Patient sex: F
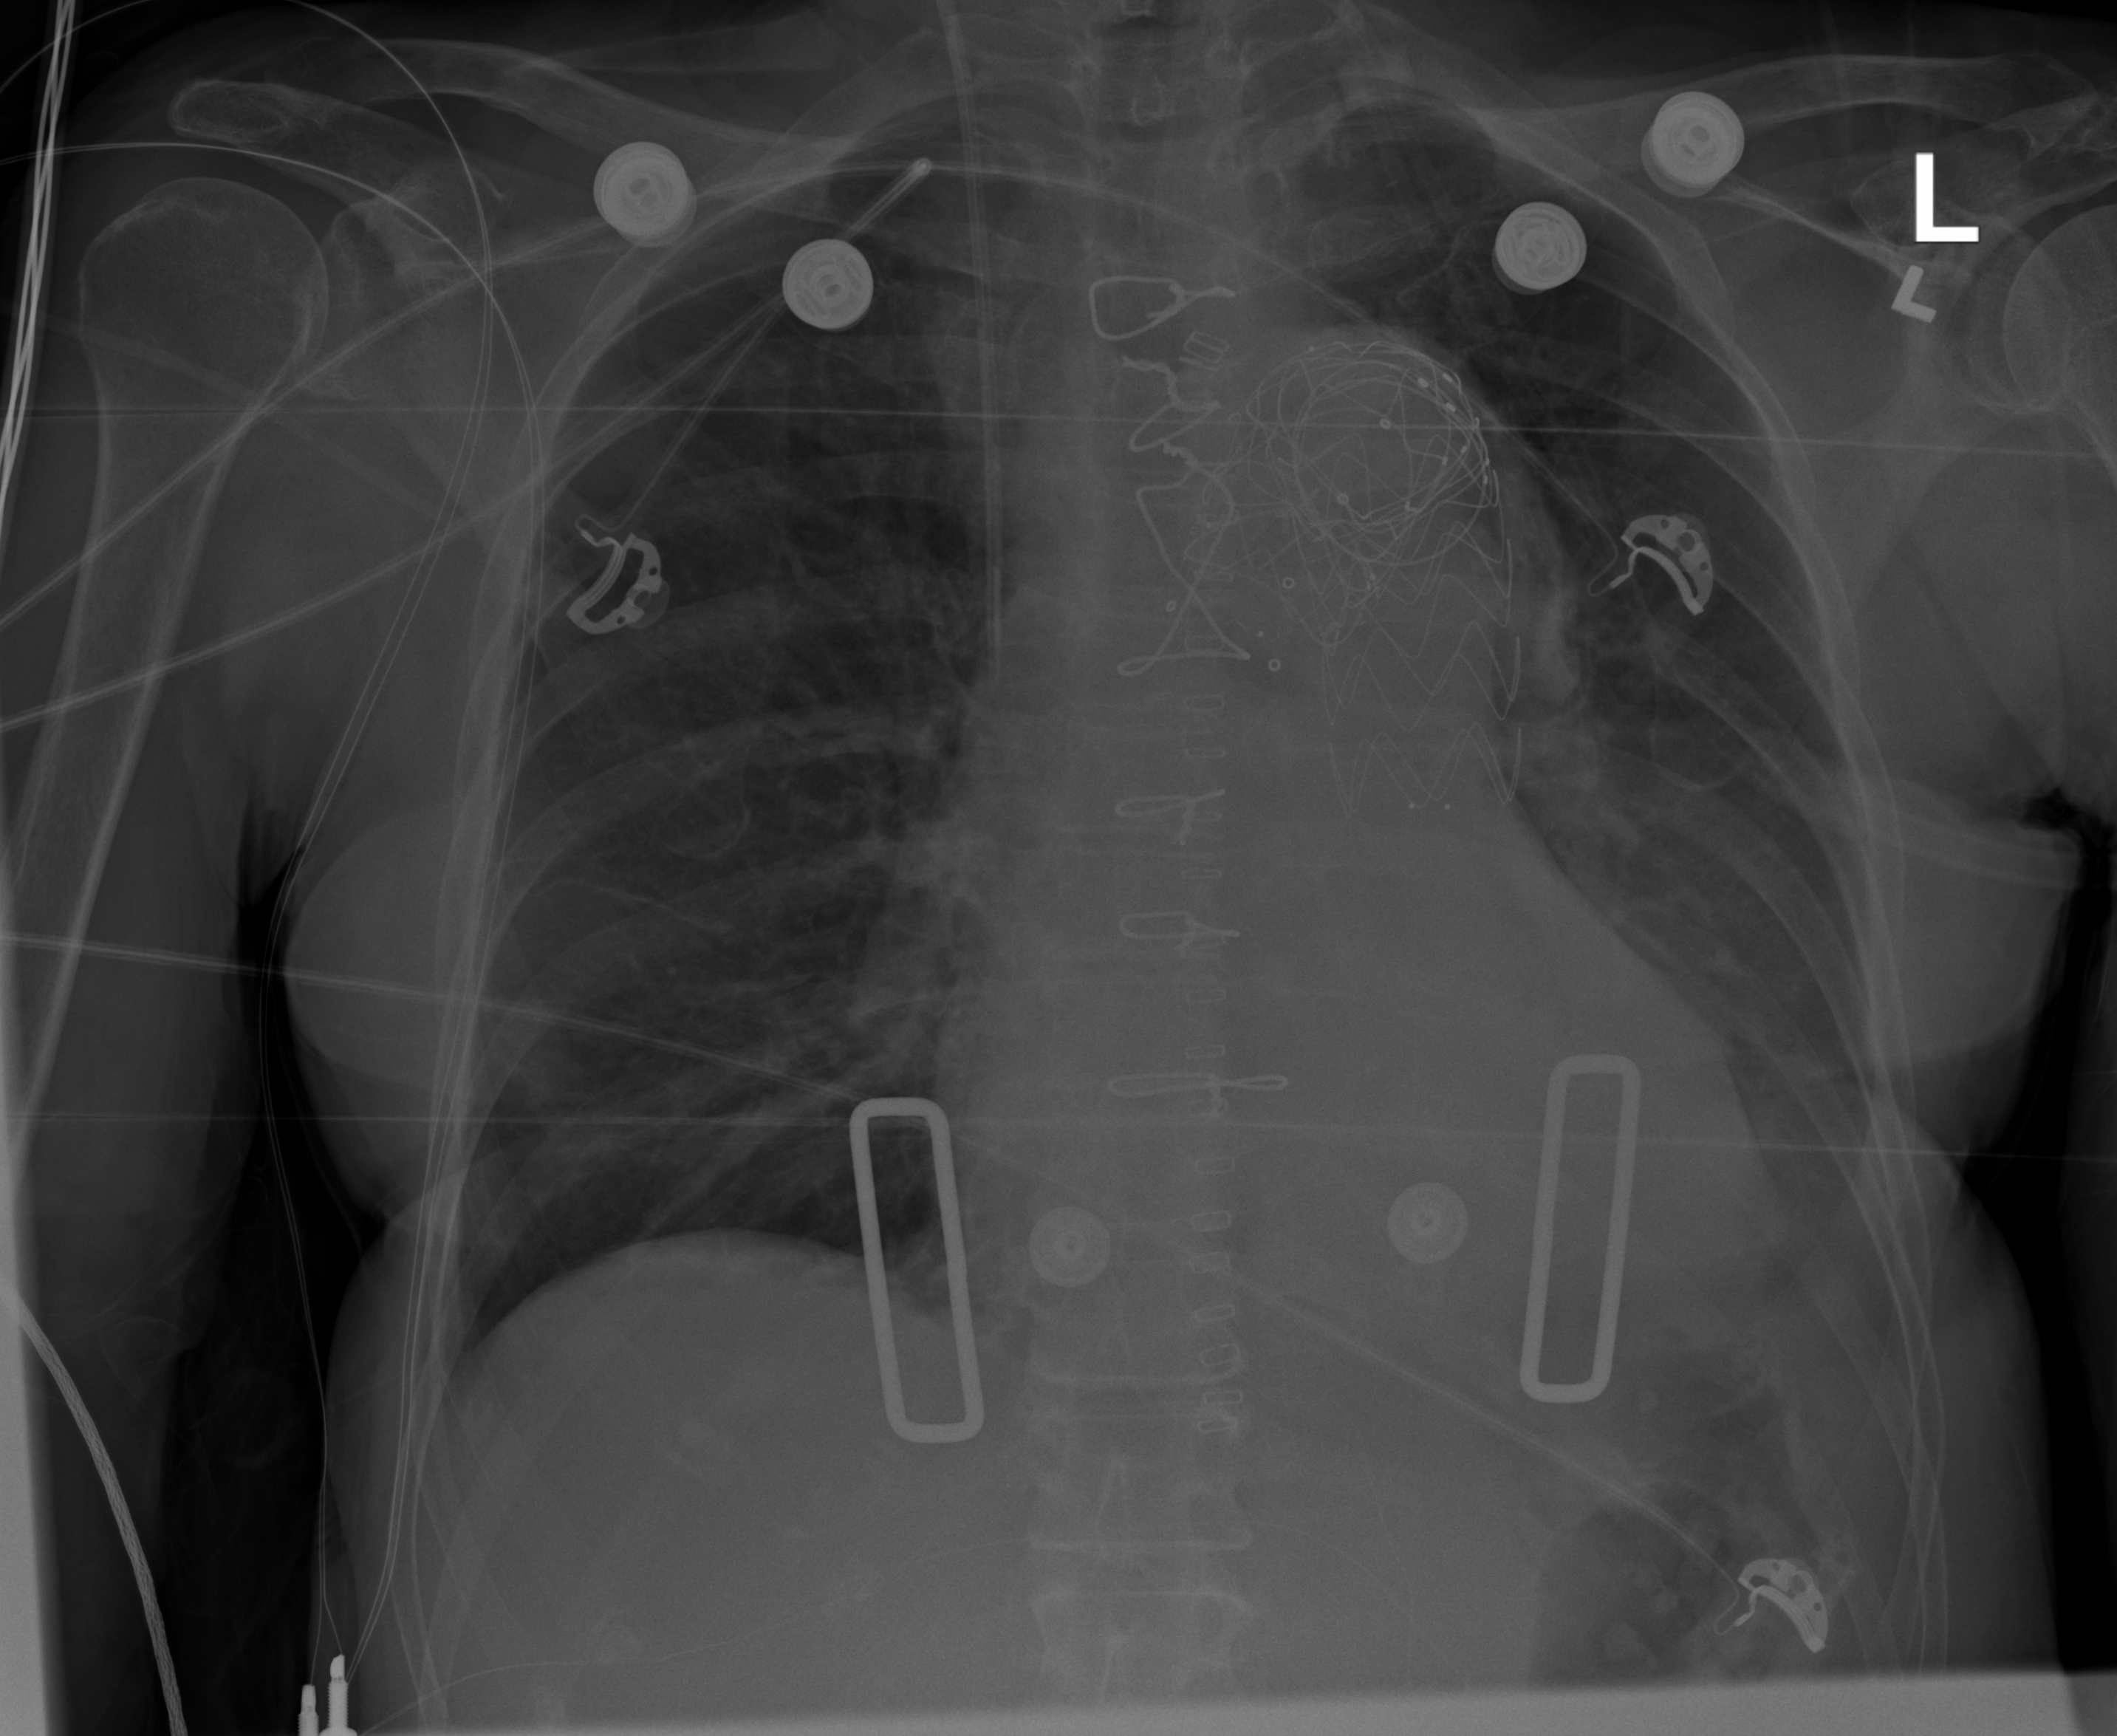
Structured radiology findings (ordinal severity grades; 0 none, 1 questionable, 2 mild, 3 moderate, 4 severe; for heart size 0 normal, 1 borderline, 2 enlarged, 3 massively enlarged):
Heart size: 2
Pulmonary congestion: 0
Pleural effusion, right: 0
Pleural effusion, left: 2
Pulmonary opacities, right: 0
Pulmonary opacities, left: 0
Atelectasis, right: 2
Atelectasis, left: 2